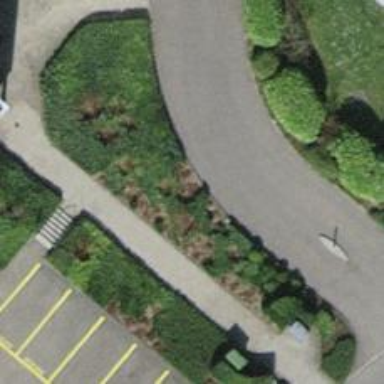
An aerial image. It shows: Urban tree adds touch of nature to the surroundings.